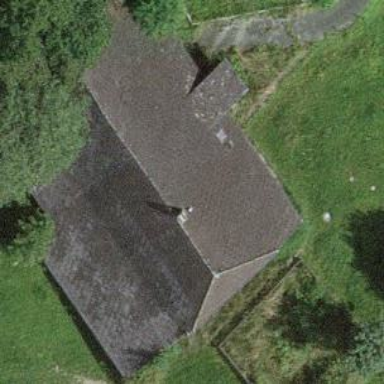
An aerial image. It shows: Farm building.